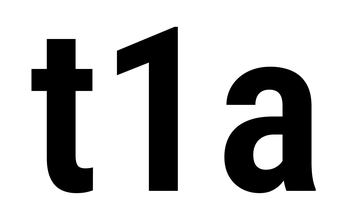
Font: Roboto_Condensed_SemiBold